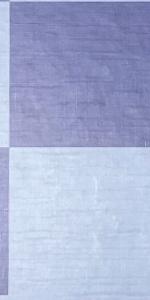
Label: Empty